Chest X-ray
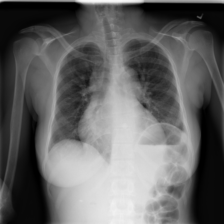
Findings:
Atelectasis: negative
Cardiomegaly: negative
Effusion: negative
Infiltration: negative
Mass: negative
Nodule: negative
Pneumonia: negative
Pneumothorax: negative
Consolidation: negative
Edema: negative
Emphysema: negative
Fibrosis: negative
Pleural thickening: negative
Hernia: negative